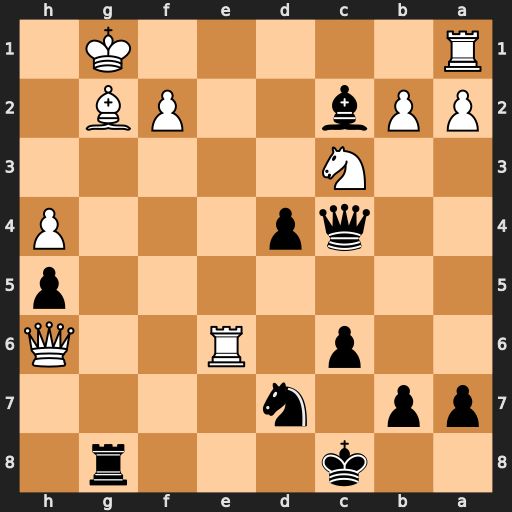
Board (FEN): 2k3r1/pp1n4/2p1R2Q/7p/2qp3P/2N5/PPb2PB1/R5K1
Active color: b
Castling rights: -
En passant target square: -
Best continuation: dxc3 Rae1 cxb2